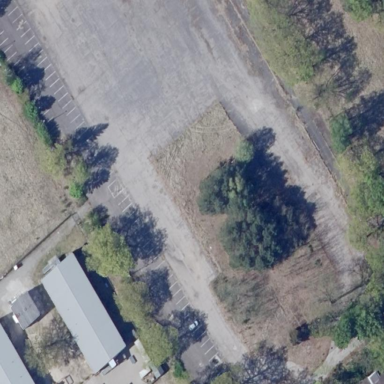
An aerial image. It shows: Parking area.